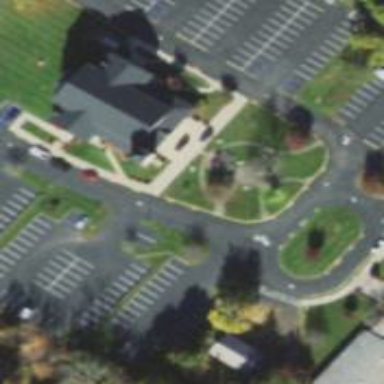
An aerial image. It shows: Place of worship.